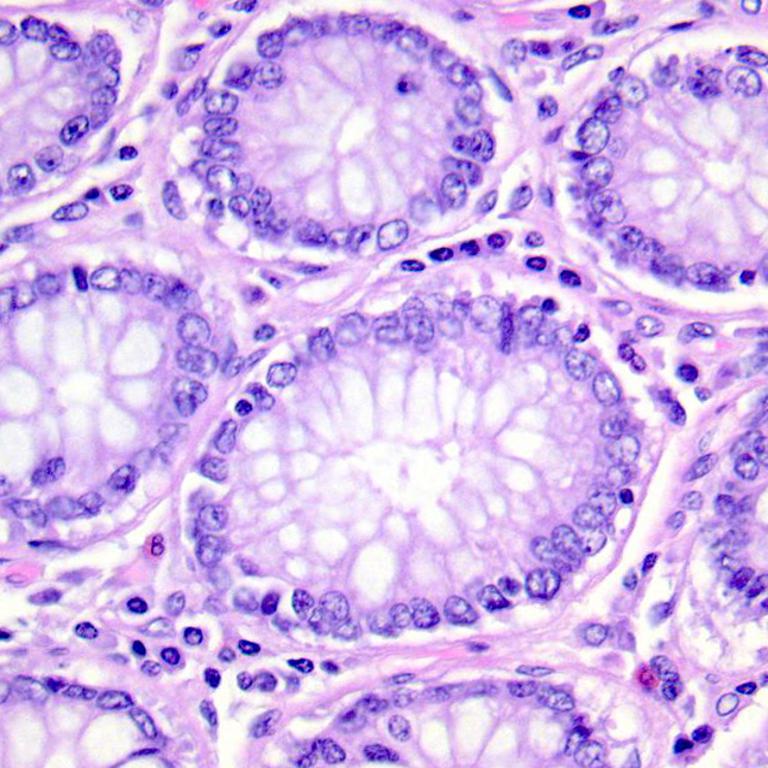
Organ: colon
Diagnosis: benign